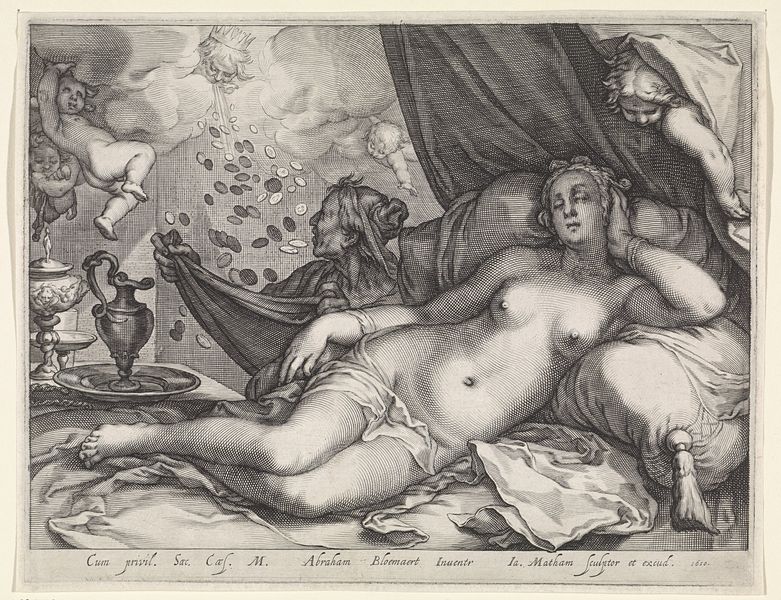
Titel: Jupiter en Danaë
Künstler: Jacob Matham
Standort: Amsterdam
Institution: Rijksmuseum
Schlagwörter: akt, fuß, nackt, wolken, brust, busen, frau, tisch, zeichnung, alte, teller, tot, kind, krone, engel, kanne, krug, brüste, magd, kissen, bett, nabel, bauchnabel, brustwarzen, liegend, zehen, geld, traum, druck, radierung, stich, bommel, putten, münzen, eroten, taler, gevatterin